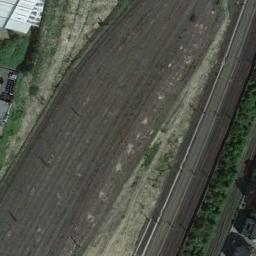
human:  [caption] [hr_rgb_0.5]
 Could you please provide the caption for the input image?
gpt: The railway is next to lines of trees and some houses .

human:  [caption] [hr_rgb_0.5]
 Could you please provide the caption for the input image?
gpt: There is a train passing by in the picture .

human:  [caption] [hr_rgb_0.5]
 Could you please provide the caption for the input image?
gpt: Many trees are beside the railway .

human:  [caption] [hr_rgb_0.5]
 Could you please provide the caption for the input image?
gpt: These railways have no trains on the railways .

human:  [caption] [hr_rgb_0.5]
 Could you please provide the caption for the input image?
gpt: There are some green bushes beside the railway .